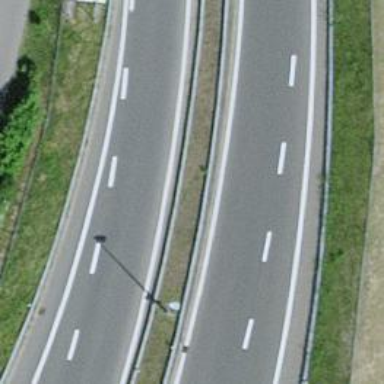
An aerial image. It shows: Asphalt motorway link.